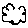
Label: cloud